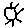
Label: sun